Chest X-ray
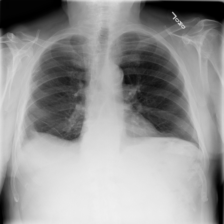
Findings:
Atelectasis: negative
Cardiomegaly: negative
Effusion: negative
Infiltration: positive
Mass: negative
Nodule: negative
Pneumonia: negative
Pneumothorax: negative
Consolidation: negative
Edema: negative
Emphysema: negative
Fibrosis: negative
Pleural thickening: negative
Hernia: negative